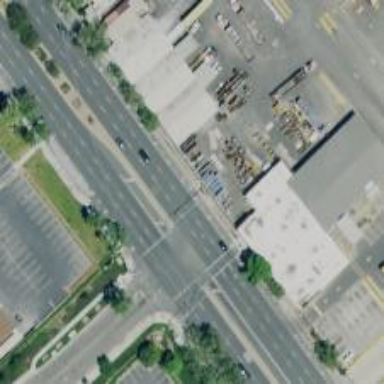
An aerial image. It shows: Solid stop line on the road marking.